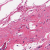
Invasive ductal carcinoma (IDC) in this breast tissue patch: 0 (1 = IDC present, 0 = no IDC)